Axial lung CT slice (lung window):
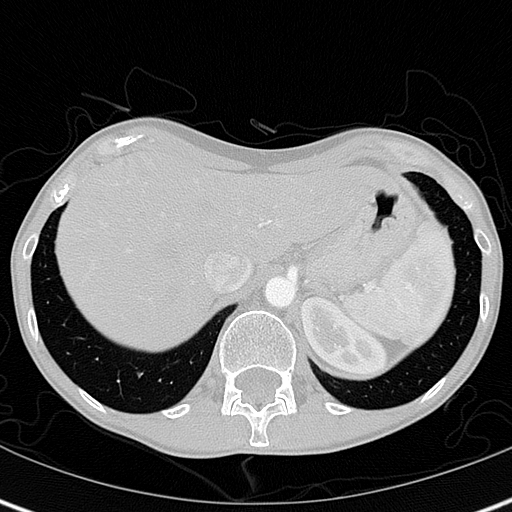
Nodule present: no